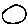
Label: moon